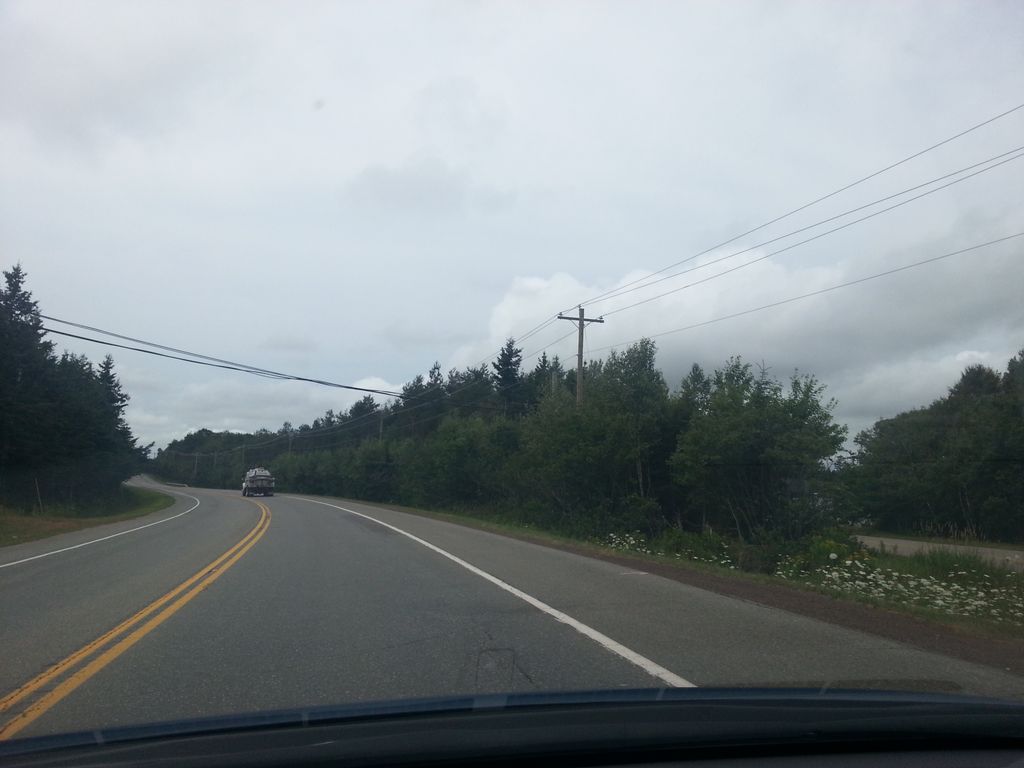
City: charlottetown